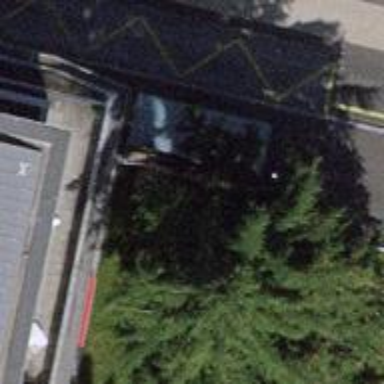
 serving as platform for public transportation."